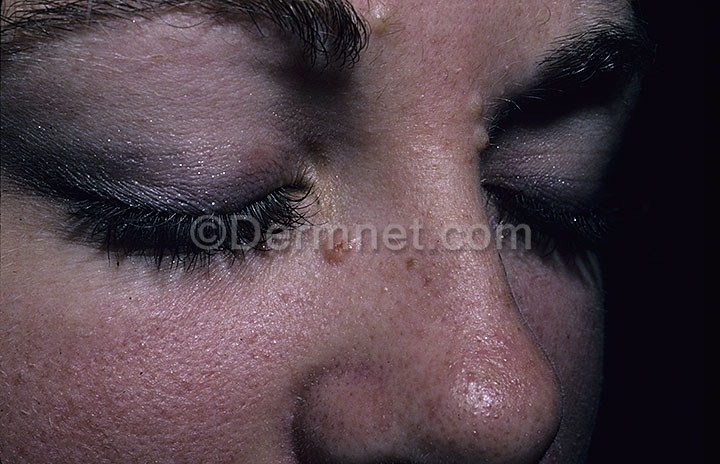
Disease: Herpes HPV and other STDs Photos